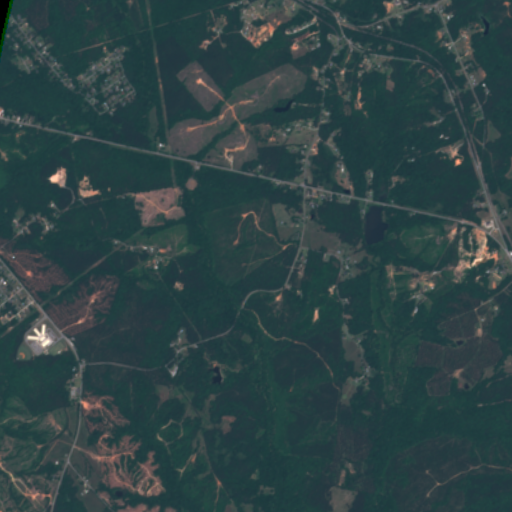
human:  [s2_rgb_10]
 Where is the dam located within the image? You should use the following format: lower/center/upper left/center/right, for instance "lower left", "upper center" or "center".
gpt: The dam is located in the center right of the image.
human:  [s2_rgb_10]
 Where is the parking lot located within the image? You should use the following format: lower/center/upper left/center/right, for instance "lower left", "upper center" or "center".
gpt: The parking lot is located in the lower left of the image.
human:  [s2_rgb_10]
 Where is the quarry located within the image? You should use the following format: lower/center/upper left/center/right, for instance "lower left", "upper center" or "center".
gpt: There is no quarry in the image.